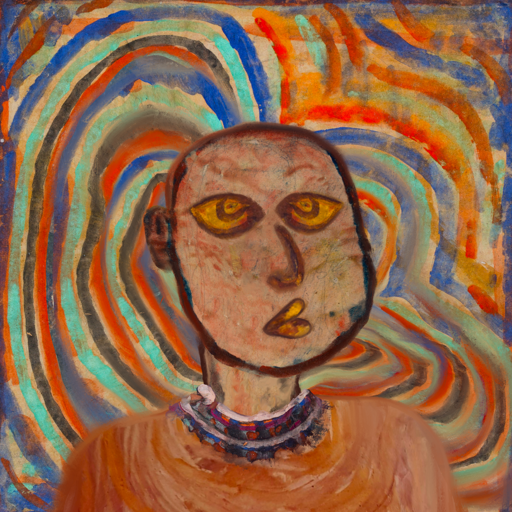
Background: Sisters, Head And Neck Side: Orphan, Face Side: Comrade, Bust: Pious_Lady, Hair Side: Blank, Head Accessory: Blank, Second Necklace: Blank, Necklace: Hypocrite_1, Baby: Blank